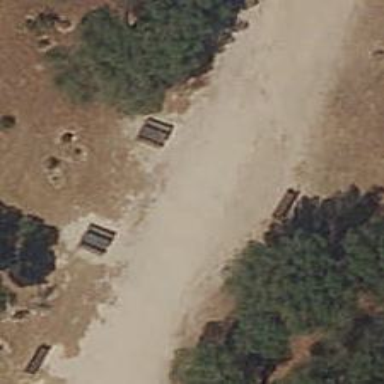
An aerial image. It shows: Picnic table located in leisure land area.